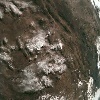
Label: land